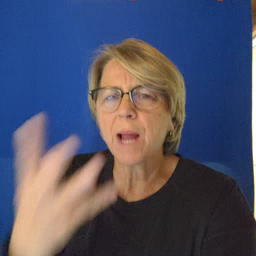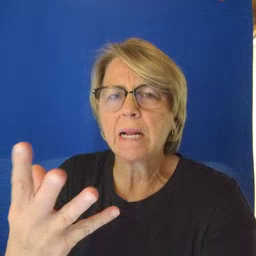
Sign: many